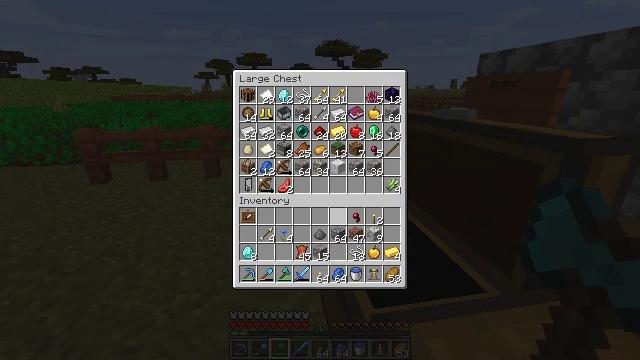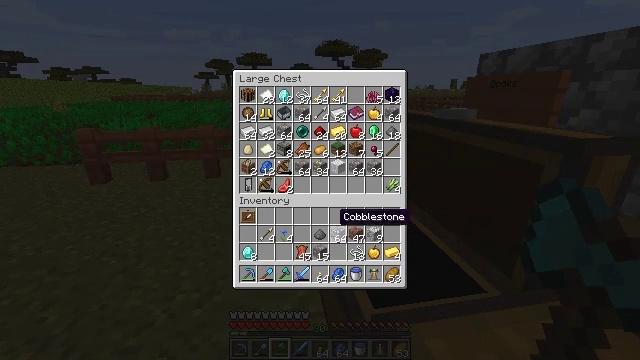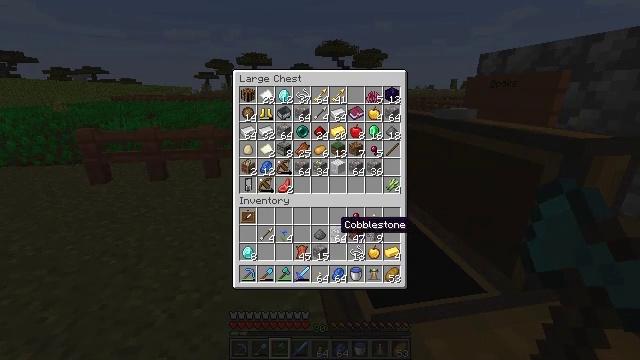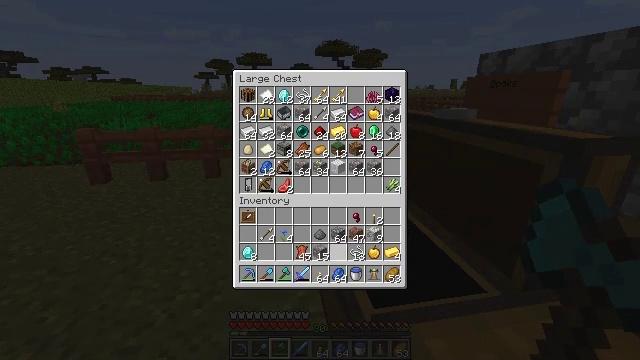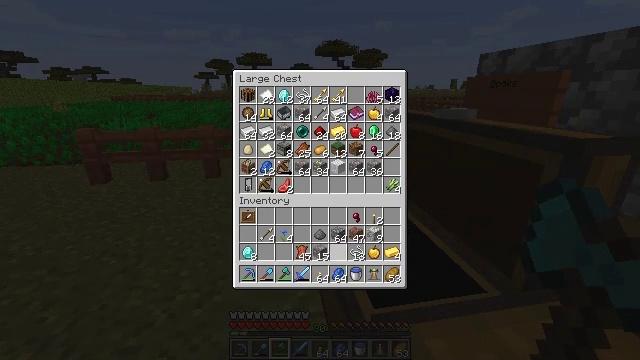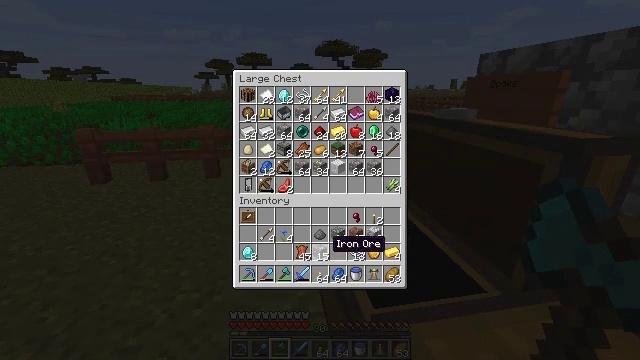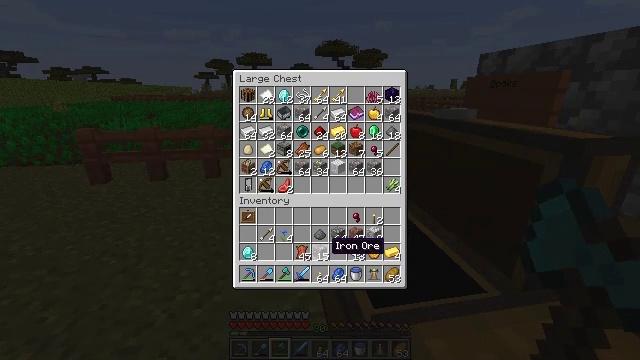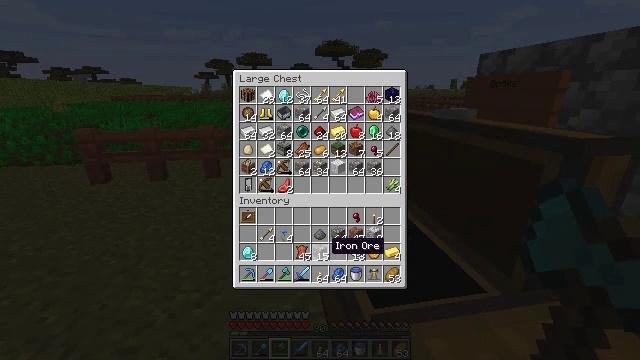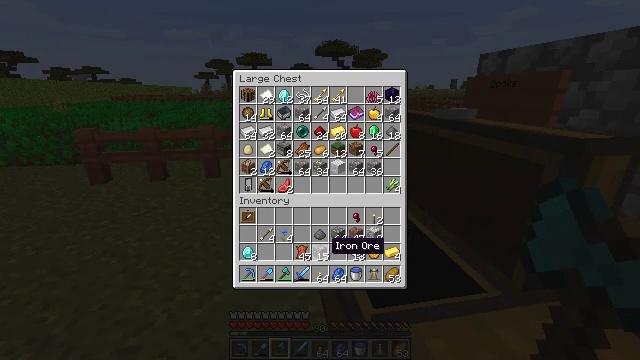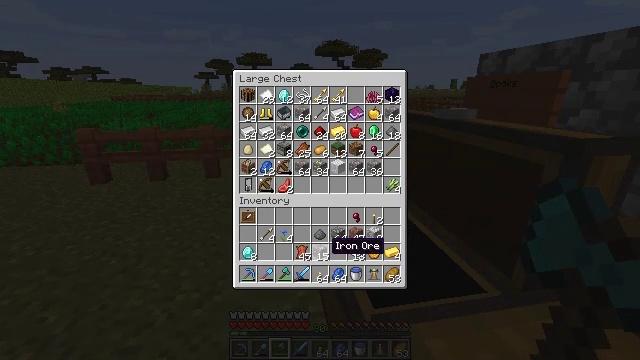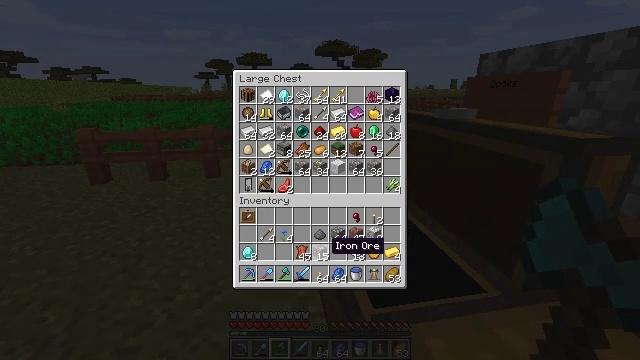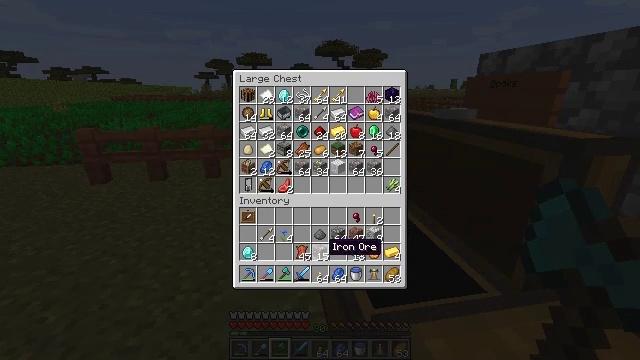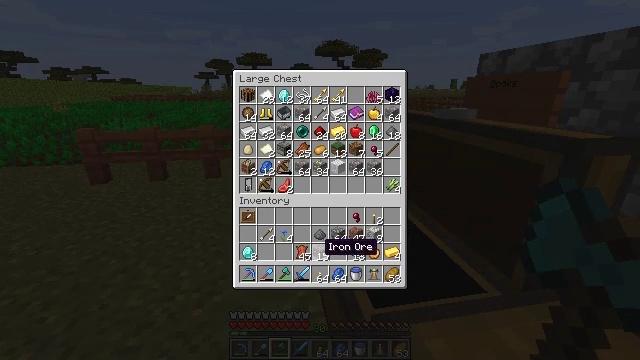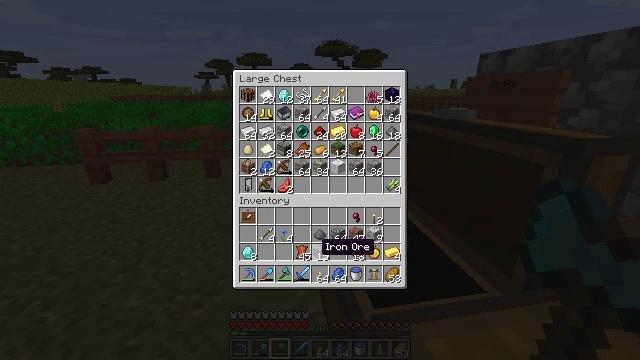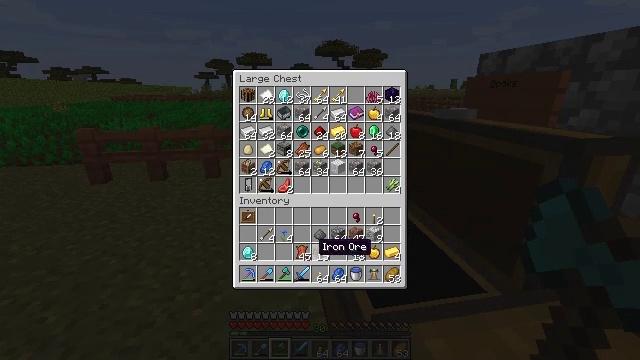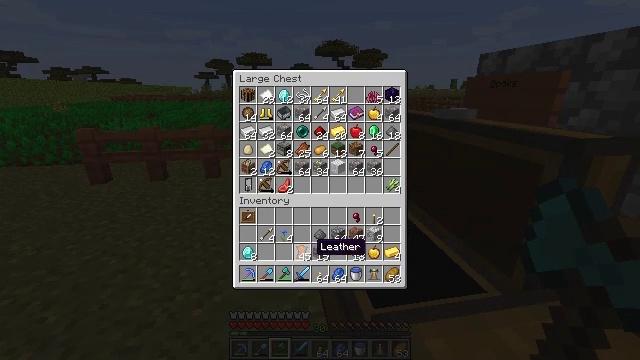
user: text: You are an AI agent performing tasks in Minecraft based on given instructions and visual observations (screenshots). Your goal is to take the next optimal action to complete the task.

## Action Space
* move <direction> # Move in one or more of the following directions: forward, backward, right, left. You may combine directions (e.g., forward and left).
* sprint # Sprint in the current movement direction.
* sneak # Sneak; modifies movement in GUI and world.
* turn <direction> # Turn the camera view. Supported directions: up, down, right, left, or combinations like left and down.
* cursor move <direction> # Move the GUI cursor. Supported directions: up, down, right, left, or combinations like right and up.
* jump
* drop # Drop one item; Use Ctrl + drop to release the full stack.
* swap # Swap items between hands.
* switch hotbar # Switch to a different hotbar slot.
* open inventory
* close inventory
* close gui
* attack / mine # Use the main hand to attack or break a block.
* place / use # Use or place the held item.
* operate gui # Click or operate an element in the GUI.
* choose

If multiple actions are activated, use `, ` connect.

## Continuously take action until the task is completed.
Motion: motion action
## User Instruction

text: Craft a diamond hoe.
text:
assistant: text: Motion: sneak
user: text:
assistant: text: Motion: sneak, cursor move down
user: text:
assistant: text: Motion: sneak, cursor move down
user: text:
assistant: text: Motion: sneak
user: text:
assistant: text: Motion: sneak
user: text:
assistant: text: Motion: sneak
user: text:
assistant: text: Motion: sneak
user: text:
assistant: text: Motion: sneak
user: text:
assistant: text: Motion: sneak
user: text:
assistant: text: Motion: sneak
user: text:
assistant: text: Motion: sneak
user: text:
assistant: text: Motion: sneak
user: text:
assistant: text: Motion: sneak
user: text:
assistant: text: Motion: sneak
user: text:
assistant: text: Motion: sneak
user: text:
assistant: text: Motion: sneak
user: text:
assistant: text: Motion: sneak
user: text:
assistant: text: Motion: sneak
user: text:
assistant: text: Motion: sneak
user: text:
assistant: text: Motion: sneak
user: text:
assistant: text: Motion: sneak
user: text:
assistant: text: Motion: sneak, choose
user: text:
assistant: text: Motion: sneak, choose
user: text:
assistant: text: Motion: sneak, choose
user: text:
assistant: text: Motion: sneak, choose
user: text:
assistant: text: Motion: sneak
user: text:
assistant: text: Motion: sneak
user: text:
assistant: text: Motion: sneak
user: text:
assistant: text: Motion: sneak
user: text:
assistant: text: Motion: sneak